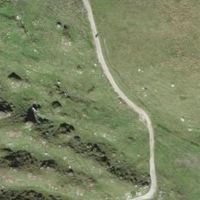
EUNIS habitat code: 24
Species observed at this site:
Xestia ochreago
Viola lutea
Silene dioica